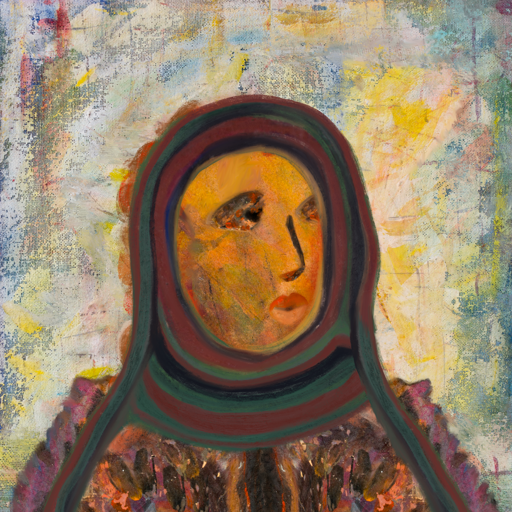
Background: Irani, Head And Neck Side: Gypsy_Mother, Face Side: Gypsy_Queen, Bust: Gypsy_Queen, Hair Side: Rupkatha, Head Accessory: After_Raid_Scarf, Second Necklace: Blank, Necklace: Blank, Baby: Blank